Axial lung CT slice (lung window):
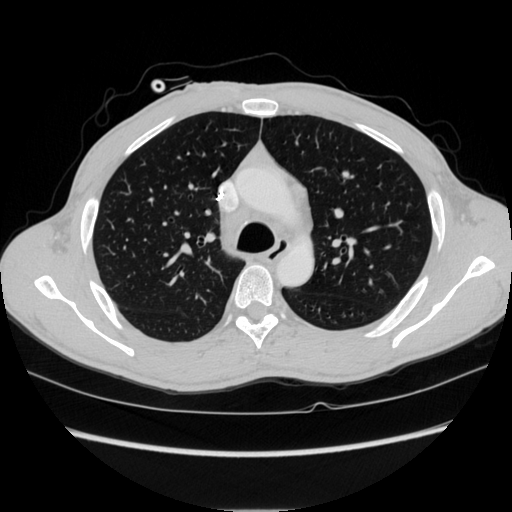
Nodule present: no